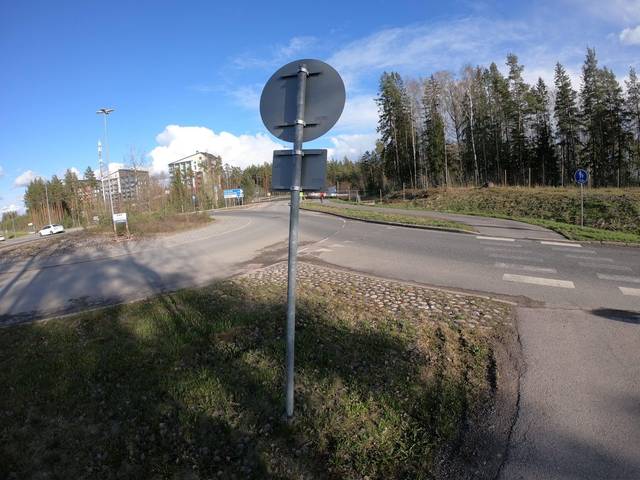
Region: Finland
Coordinates: 60.146, 24.576